Question: Here is job I'm running from Spark shell :
'''
val l = sc.parallelize((1 to <PHONE>).toList)
val m = l.map(m => m*23)
m.take(<PHONE>)
'''
Workers appear to be "LOADING" state :

What is "LOADING" state ?
Update :
As I understand 'take' will perform job on cluster and then return results to Driver. So "LOADING" state equates to the data being loaded onto driver ?
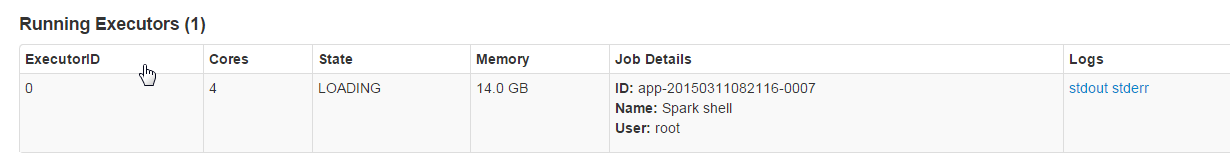
Answer: I believe that if you do something like this,
'''
(1 to <PHONE> ).toList
'''
You are bound to encounter 'java.lang.OutOfMemoryError: GC overhead limit exceeded'.
This happens when JVM realizes that it is spending too much time in 'Grabage Collection'. By default the JVM is configured to throw this error if you are spending 'more than 98% of the total time' in 'GC' and after the 'GC' 'less than 2%' of the 'heap' is recovered.
In this particular case you are creating 'new instance' of 'List' for every iteration, ( 'immutability', so each time a 'new instance' of 'List' is returned ). Which means each iteration leaves an useless instance of 'List', and for 'List' with size in millions, it will take lot of memory and trigger 'GC' very frequently. Also, each time 'GC' has to free lot of memory hence take lot of time.
This ultimately leads to error - 'java.lang.OutOfMemoryError: GC overhead limit exceeded'.
-> This means that the little amount GC was able to clean will be quickly filled again thus forcing GC to restart the cleaning process again.This forms a vicious cycle where the CPU is 100% busy with GC and no actual work can be done. The application will face extreme slowdowns - operations which used to be completed in milliseconds will now likely to take minutes to finish.
This is a pre-emptive fail-fast safeguard implemented in JVM's.
You can disable this safeguard by using following Java Option.
'''
-XX:-UseGCOverheadLimit
'''
But I will strongly recommend doing this.
And even if you disable this feature ( or if your Spark-Cluster avoids this 'to some extent' by allocating large heap space ), some thing like
'''
(1 to <PHONE> ).toList
'''
will take a long long time.
Also, I have a strong feeling that systems like 'Spark' which are supposed to be running multiple jobs are configured ( by default, may be you can override ) to 'pause' or 'reject' such jobs as soon as they realize extreme GC which can lead to starvation of other jobs. And this may be the main reason your job is always loading.
You can get a lot of relief by using a 'mutable List' and appending values to it with a for loop. Now you can parallelise your mutable list.
'''
val mutableList = scala.collection.mutable.MutableList.empty[ Int ]
for ( i <- 1 to <PHONE> ) {
mutableList.append( i )
}
val l = sc.parallelize( mutableList )
'''
But even this will lead to multiple ( but many times less severe ) memeory allocations( hence GC exectuions ) whenever the 'List' is 'half-full', which result in 'memory relocation' of whole 'List' with double of previously allocated memory.